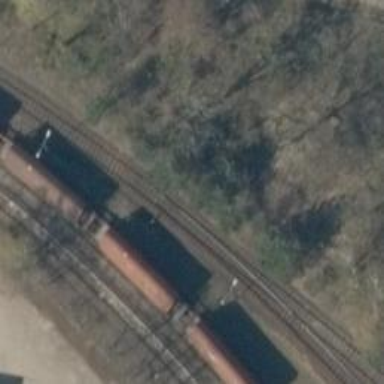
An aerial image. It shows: Railway switch.